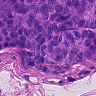
Metastatic tissue present: yes